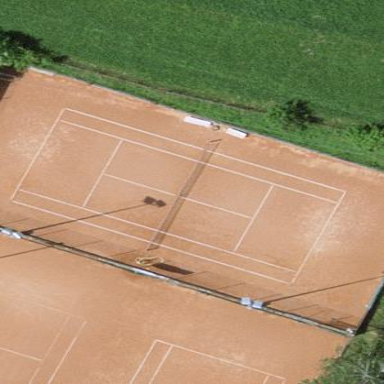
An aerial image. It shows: Tennis court in leisure pitch.